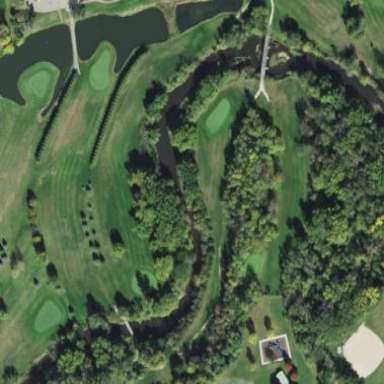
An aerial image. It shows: River designated as golf water hazard.